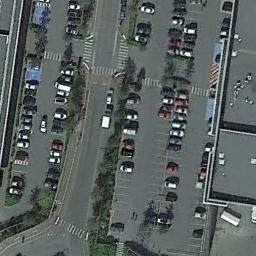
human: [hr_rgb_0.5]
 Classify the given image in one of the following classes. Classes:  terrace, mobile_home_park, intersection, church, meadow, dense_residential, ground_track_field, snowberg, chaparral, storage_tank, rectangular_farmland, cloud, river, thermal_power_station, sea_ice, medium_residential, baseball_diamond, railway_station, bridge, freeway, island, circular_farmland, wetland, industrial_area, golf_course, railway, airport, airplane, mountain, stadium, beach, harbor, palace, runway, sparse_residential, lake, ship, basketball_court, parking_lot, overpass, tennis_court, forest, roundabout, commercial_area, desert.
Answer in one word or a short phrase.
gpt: parking_lot